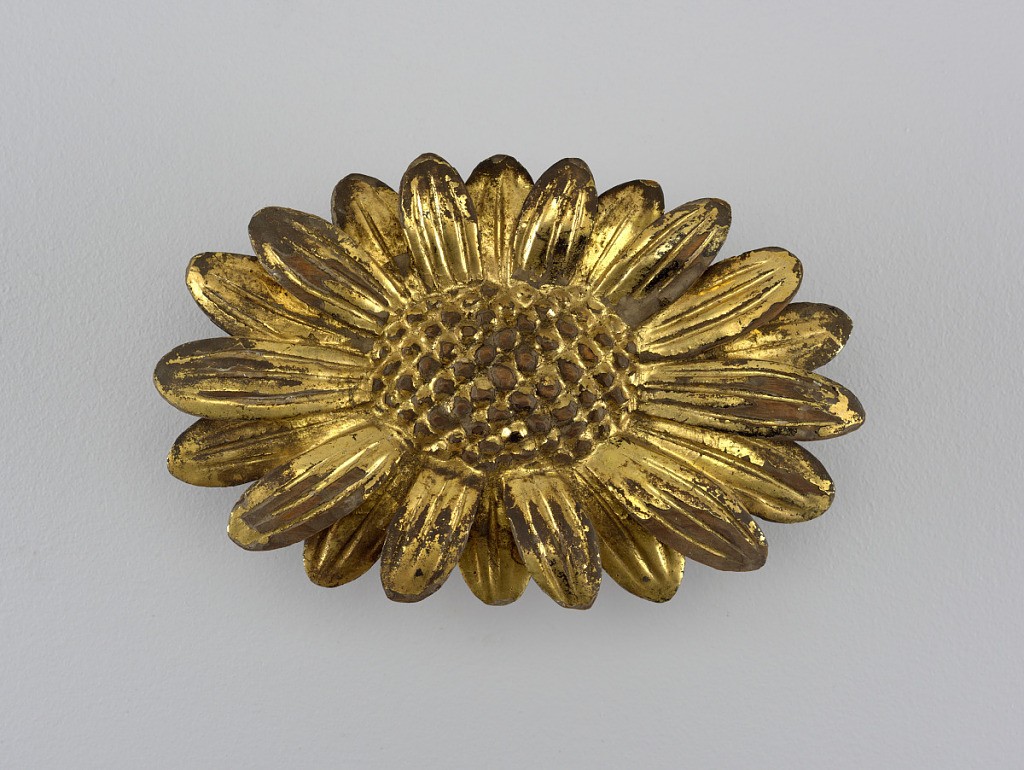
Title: Carving
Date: ca. 1800
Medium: wood, gilded
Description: Chrysanthemum branches carved in almost full round and lacquered in gold. B: Flower, two buds and leaves, the flower carved of a separate piece of wood.